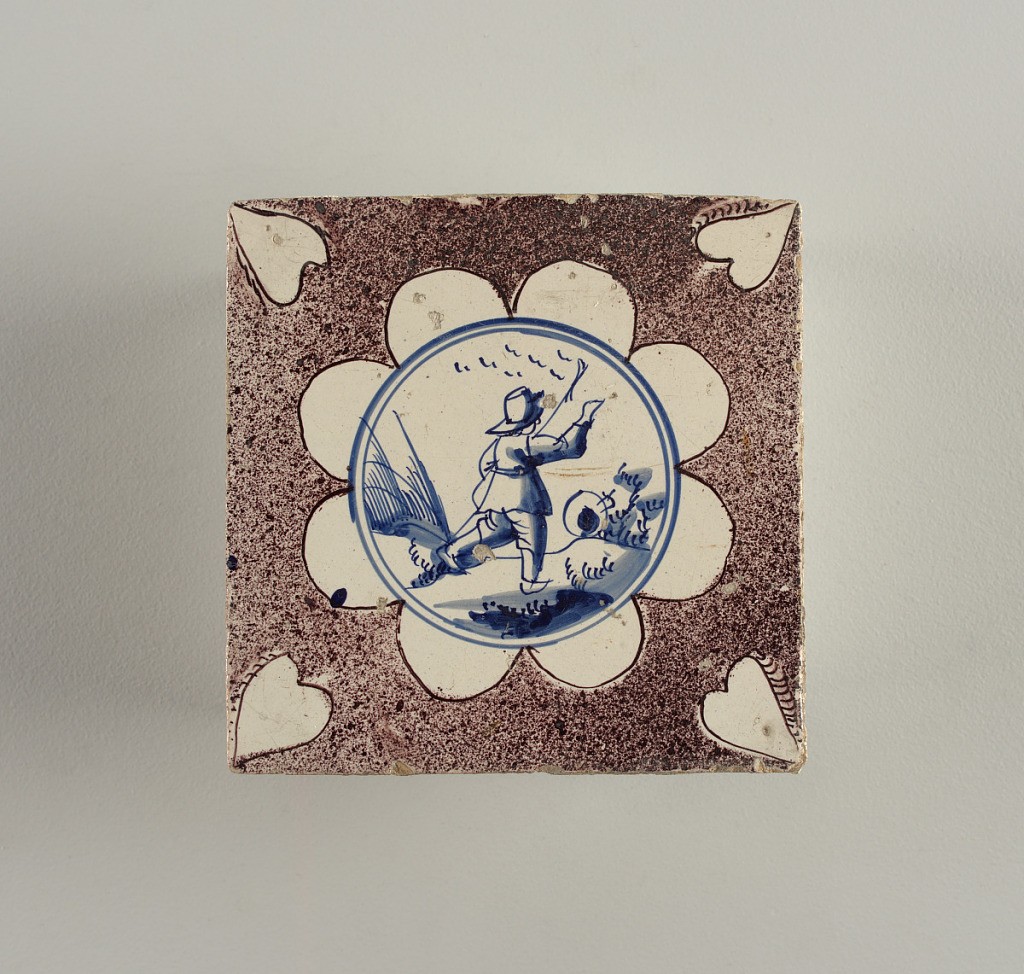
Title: Tile
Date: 18th century
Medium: Tin-enamelled earthenware
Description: Square tile with octofoil rosette centered with double walled circle enclosing landscape with shepherd and staff, facing right, in cobalt blue. Ground stippled manganese violet. Heart-shaped reserves at corners with short curved lines along one side.